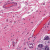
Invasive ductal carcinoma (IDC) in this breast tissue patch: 0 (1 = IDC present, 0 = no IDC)